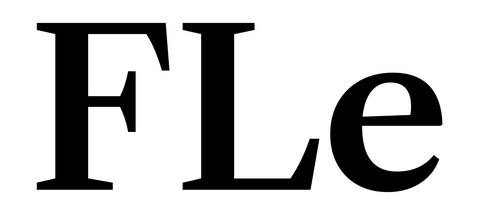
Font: LibreCaslonText_SemiBold